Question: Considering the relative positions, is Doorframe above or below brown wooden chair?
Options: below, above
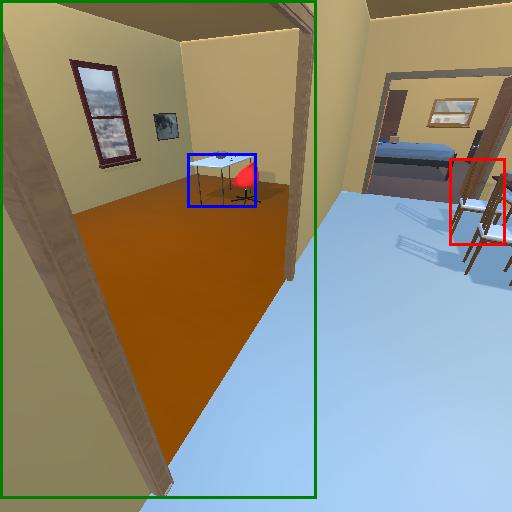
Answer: below